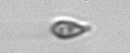
Label: Cryptophyta